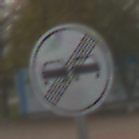
Verkehrszeichen: EndeUeberholverbot
Umgebung: Outdoor, Suburban
Tageszeit: MorningAfternoon
Wetter: Overcast
Licht: Natural
Jahreszeit: NotSpecified
Kontrast: LowContrast